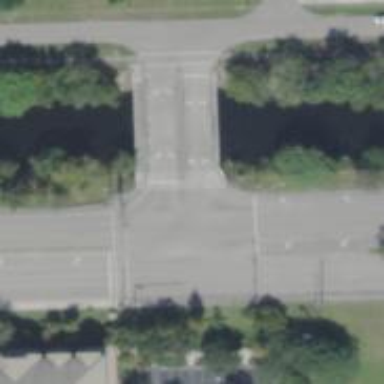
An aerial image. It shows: Tertiary road with asphalt surface and separate sidewalk.